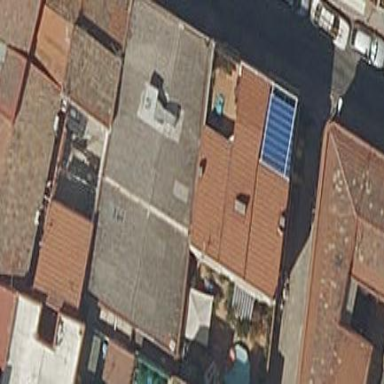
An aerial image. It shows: Industrial building that houses fitness center.